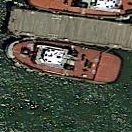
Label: Towing_vessel